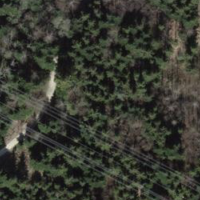
EUNIS habitat code: 41
Species observed at this site:
Epilobium hirsutum